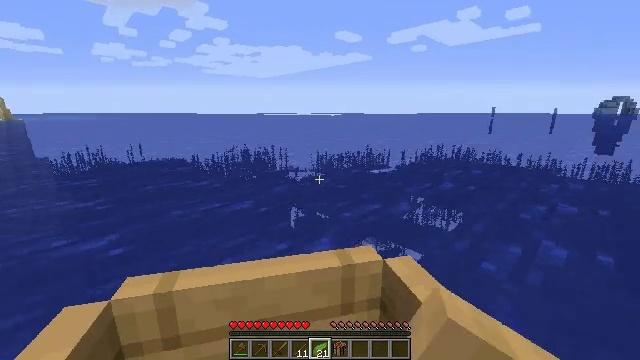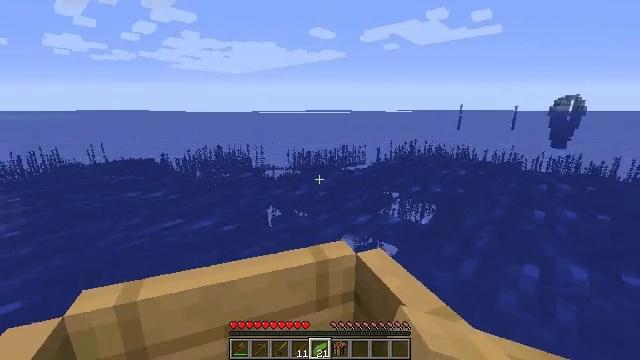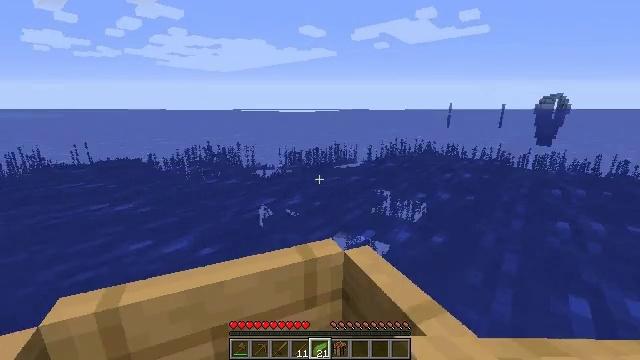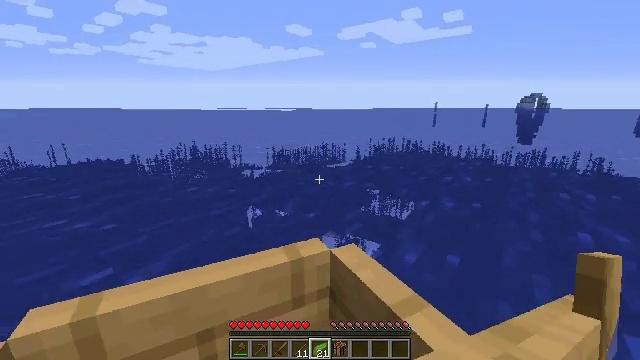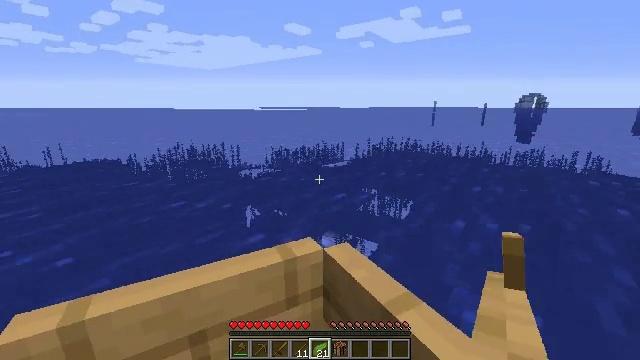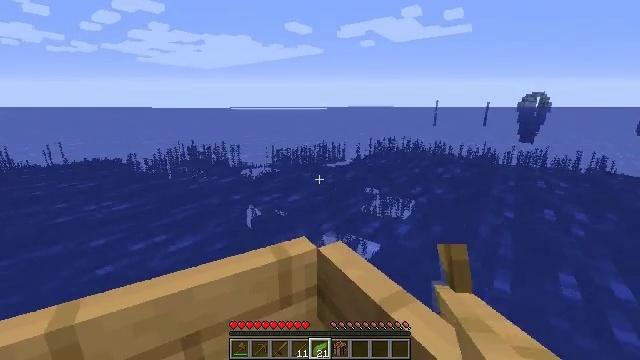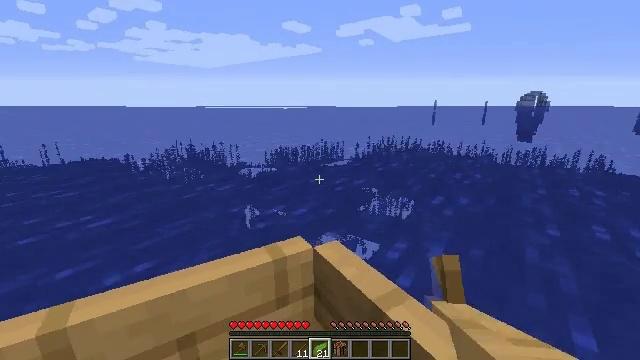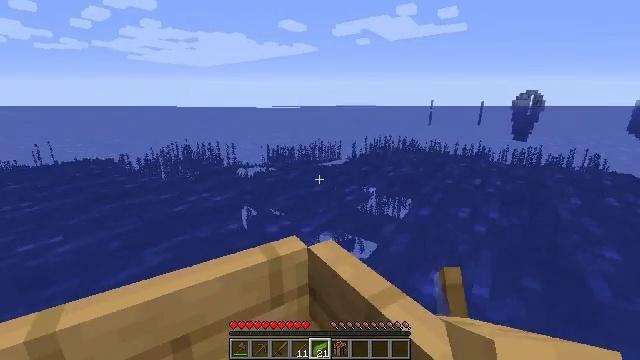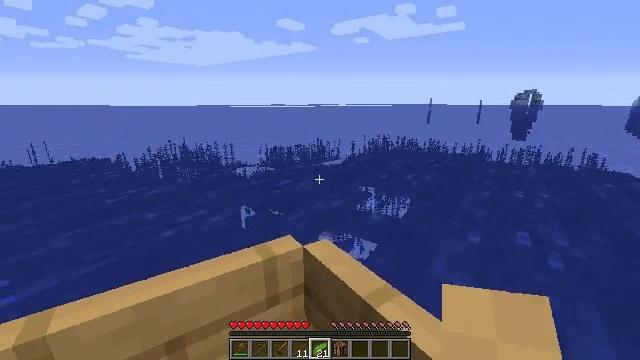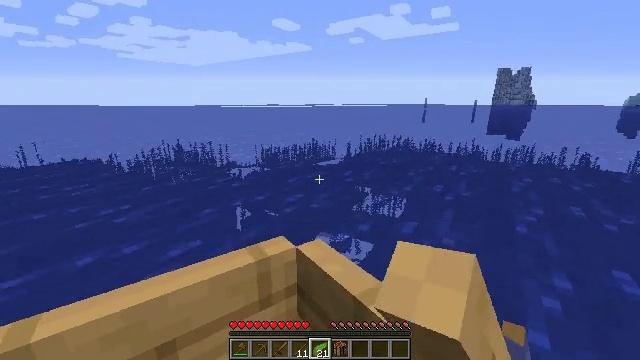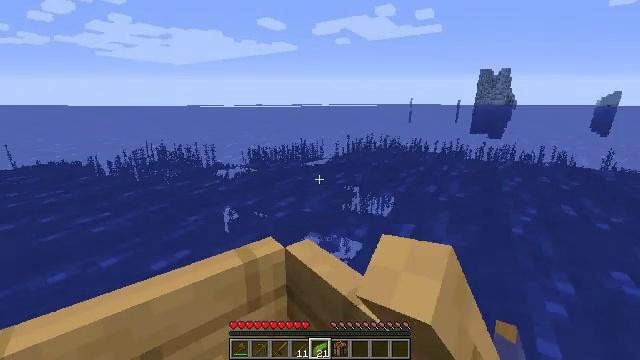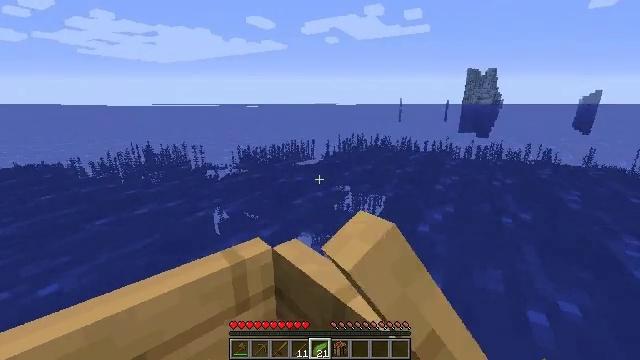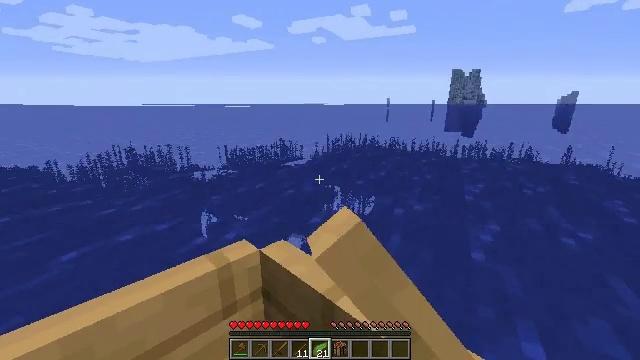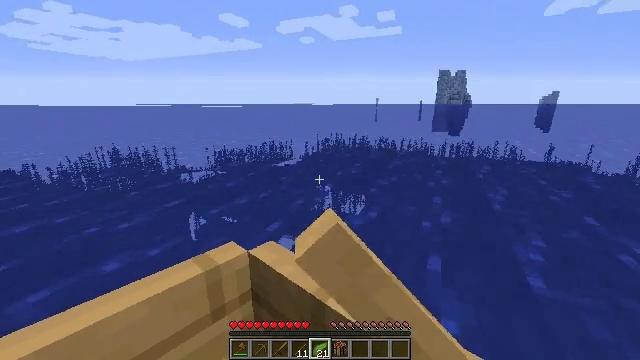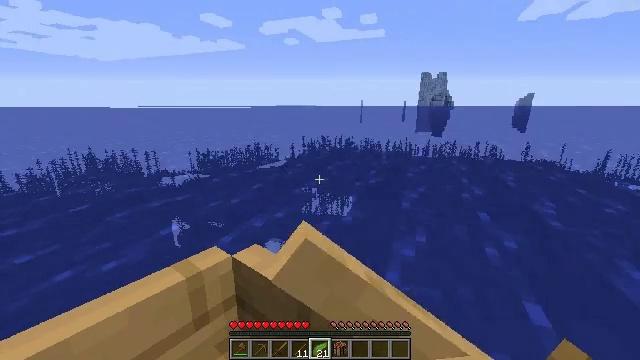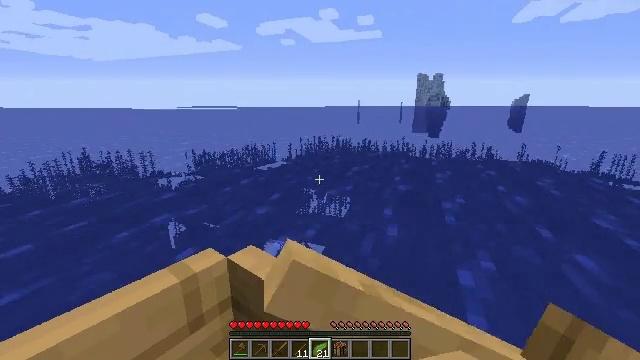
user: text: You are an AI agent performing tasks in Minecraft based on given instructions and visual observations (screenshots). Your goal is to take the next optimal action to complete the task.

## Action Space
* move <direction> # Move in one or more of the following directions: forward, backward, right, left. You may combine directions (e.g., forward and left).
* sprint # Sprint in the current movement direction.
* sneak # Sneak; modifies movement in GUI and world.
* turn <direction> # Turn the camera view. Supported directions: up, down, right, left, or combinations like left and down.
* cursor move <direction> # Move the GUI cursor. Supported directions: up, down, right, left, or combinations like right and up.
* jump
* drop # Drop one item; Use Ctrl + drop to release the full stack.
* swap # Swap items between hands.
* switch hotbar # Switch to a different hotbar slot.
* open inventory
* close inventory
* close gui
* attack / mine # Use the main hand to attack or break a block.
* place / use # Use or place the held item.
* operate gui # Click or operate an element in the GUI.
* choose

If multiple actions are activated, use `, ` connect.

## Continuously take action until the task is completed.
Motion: motion action
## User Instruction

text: Remove kelp and place it on the ground.
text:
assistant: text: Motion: move forward, turn right
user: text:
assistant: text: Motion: move forward, turn right
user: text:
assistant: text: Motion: move forward, turn right
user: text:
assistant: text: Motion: move forward, turn right
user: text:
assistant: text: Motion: move forward, turn right
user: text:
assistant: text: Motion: move forward, turn right
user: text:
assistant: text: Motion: move forward, turn right
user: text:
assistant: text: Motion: move forward, turn right
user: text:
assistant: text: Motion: move forward, turn right
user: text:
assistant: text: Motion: move forward, turn right
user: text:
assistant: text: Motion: move forward, turn right
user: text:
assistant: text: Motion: move forward, turn right
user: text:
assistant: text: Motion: move forward, turn right
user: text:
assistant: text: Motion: move forward, turn right
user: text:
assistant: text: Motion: move forward, turn right
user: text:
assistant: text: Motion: move forward
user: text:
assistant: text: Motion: move forward
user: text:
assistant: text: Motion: move forward and move right
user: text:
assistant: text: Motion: move forward and move right
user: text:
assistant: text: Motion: move forward and move right
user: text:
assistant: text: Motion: move forward and move right
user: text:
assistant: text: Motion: move forward and move right
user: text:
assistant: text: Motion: move forward and move right
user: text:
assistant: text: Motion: move forward and move right
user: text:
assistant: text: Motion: move forward and move right
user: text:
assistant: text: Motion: move forward and move right
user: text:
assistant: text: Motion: move forward and move right
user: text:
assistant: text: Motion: move forward
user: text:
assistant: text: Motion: move forward
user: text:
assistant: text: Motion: move forward